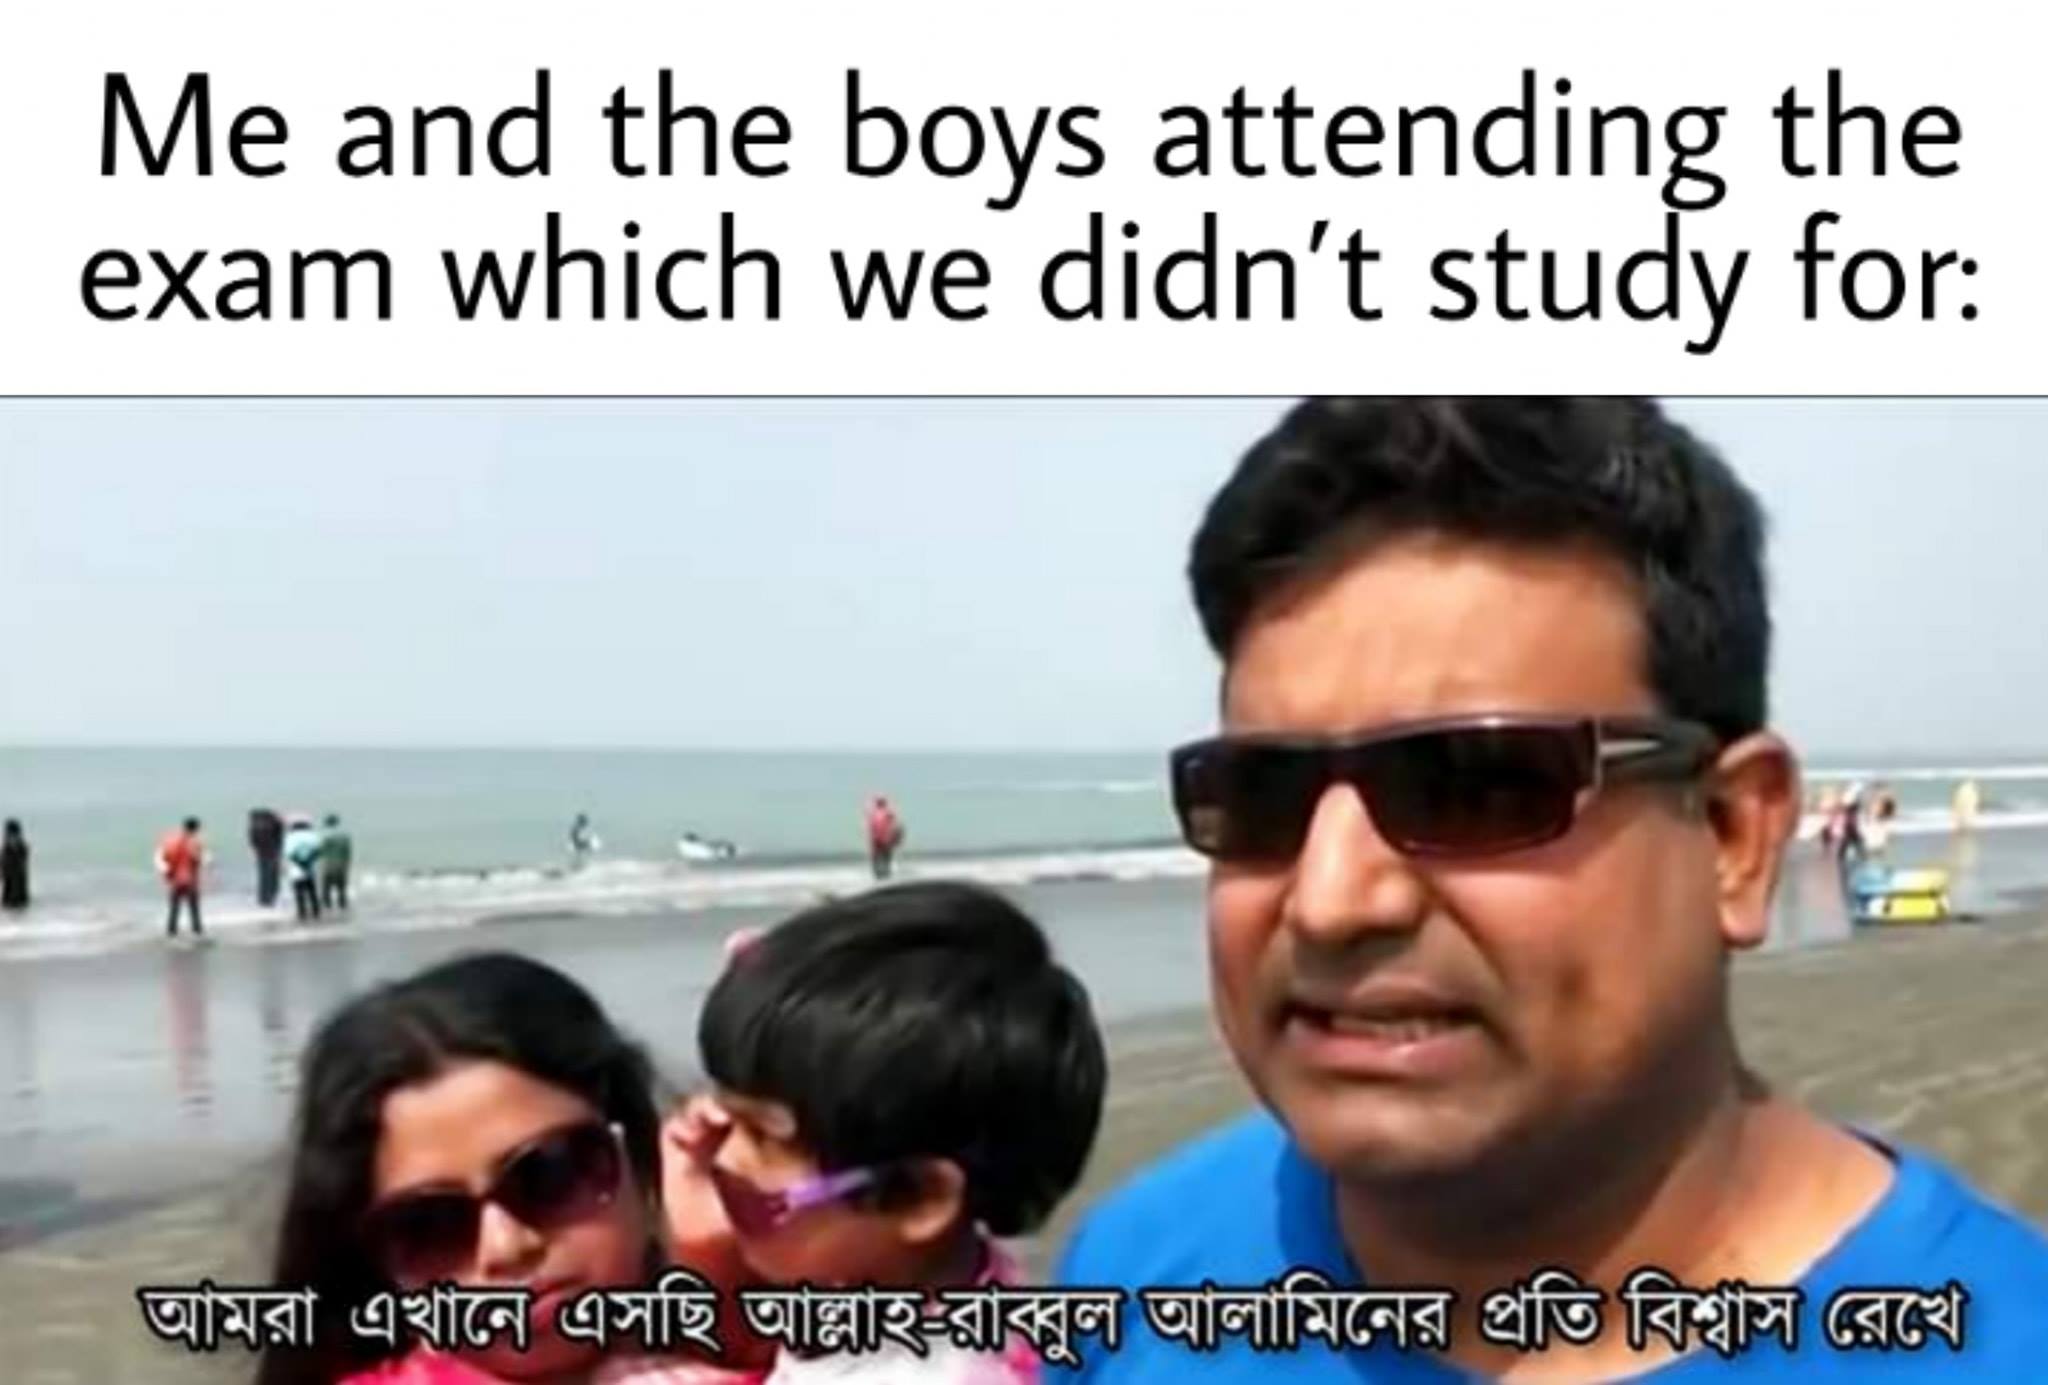
Caption: Me and the boys attending the exam which we didn't study for:   আমরা এখানে এসেছি আল্লাহ-রাব্বুল আলামিনের প্রতি বিশ্বাস রেখে
Label: non-hate